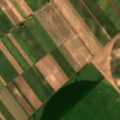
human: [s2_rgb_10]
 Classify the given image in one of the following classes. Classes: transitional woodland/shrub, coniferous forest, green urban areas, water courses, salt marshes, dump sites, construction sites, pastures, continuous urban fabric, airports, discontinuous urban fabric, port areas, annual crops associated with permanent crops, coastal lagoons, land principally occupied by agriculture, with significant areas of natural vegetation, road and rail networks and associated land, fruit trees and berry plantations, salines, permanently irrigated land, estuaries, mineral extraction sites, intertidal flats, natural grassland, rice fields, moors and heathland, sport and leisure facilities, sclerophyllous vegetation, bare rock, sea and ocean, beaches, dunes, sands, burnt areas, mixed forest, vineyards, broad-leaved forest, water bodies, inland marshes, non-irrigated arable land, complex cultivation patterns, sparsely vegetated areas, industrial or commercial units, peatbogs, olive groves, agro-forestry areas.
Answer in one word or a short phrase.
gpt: non-irrigated arable land